Interaction volume radius: 5 \u00c5
Interaction volume height: 30 \u00c5
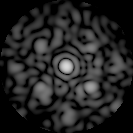
Disorder parameter: 0.619